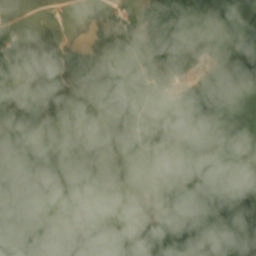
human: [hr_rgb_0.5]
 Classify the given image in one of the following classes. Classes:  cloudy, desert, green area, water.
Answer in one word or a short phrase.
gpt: cloudy